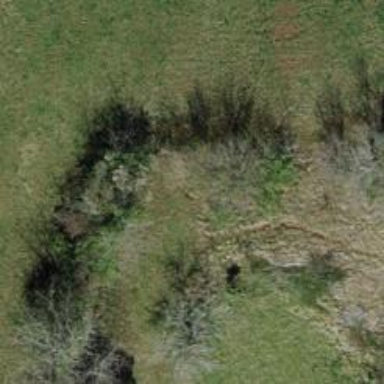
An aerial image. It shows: Tree with mixed leaves.